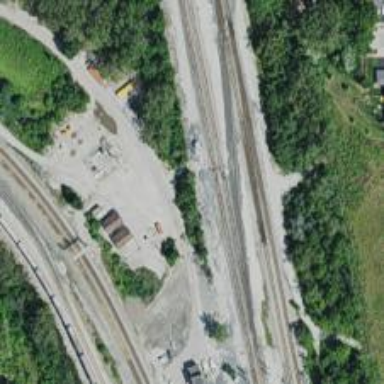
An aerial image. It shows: Junction on the railway.